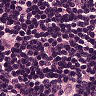
Metastatic tissue present: no